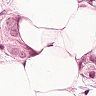
Metastatic tissue present: yes